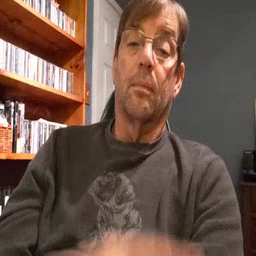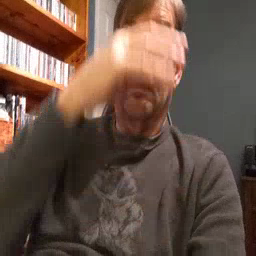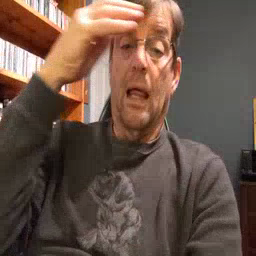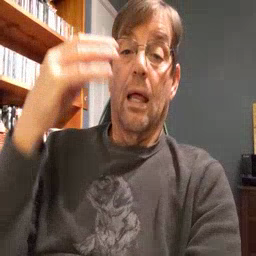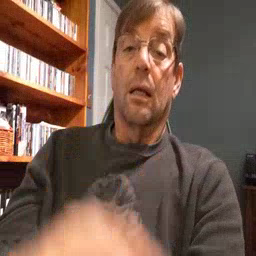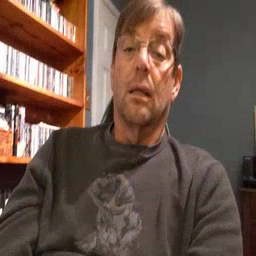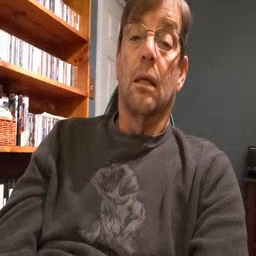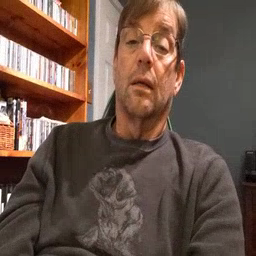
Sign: black